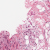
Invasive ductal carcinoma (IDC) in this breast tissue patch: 1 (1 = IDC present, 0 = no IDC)